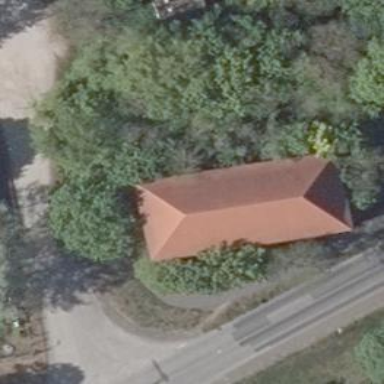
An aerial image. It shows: Building with hipped roof oriented along its structure.